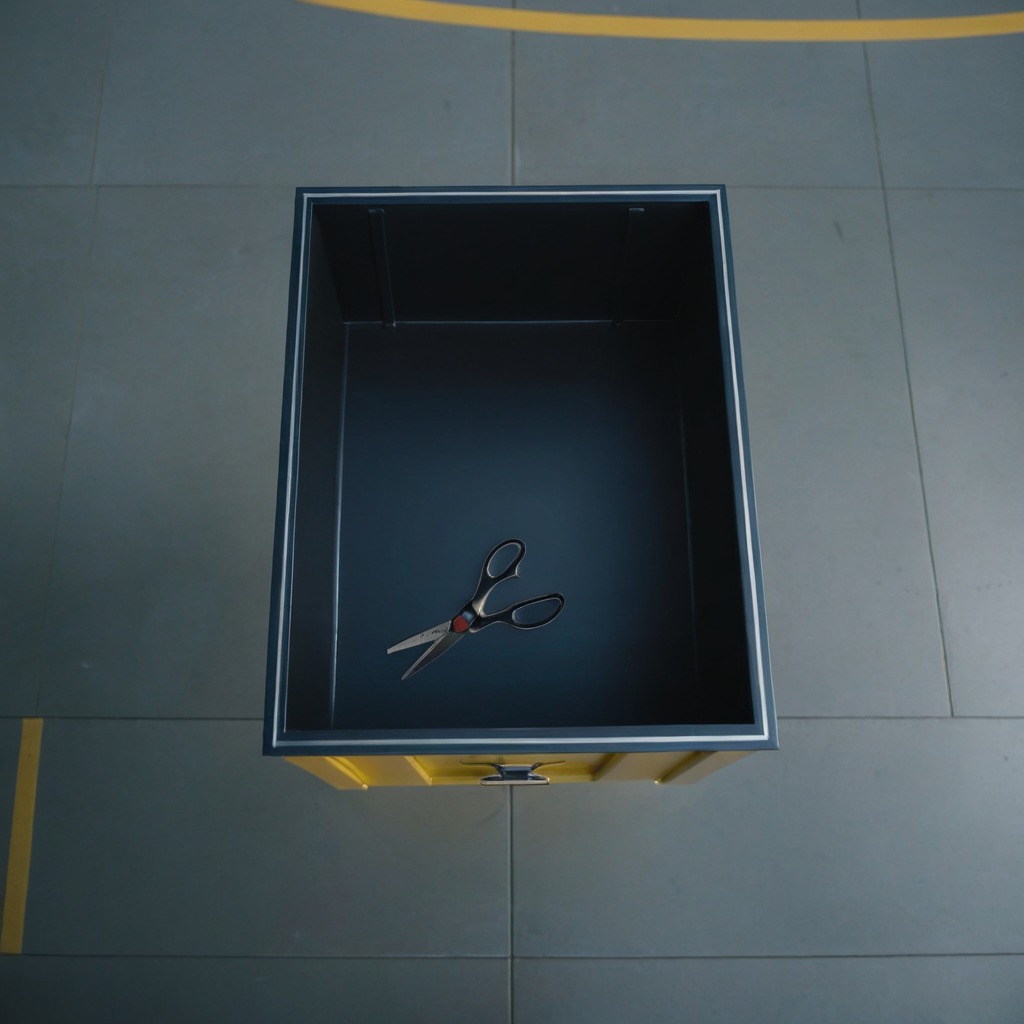
A scissor lying on a toolbox surface in an airplane hangar workshop 8K.